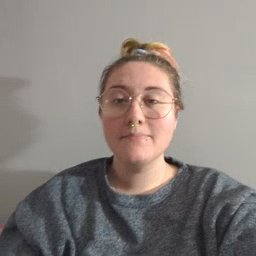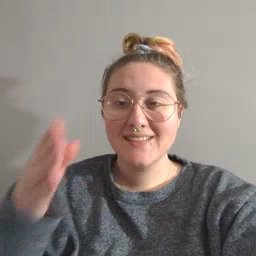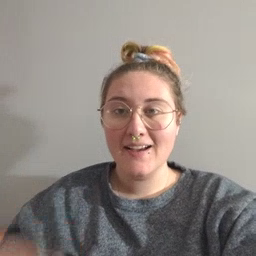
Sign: beside